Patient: sex F, age 35
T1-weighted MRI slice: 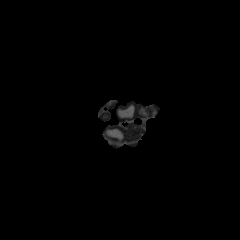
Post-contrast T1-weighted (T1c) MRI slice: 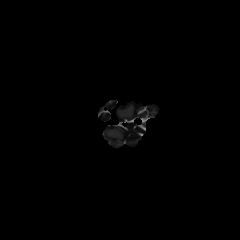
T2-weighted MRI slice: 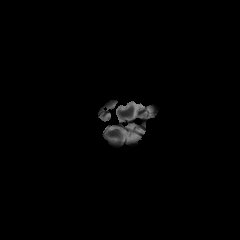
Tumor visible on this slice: no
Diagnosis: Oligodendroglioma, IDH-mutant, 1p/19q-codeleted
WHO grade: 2